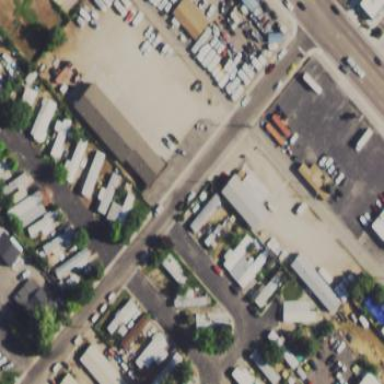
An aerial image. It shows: Residential area known as trailer park.